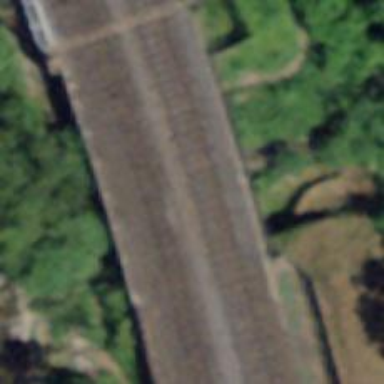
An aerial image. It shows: Bridge over electrified railway with contact line.